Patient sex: M
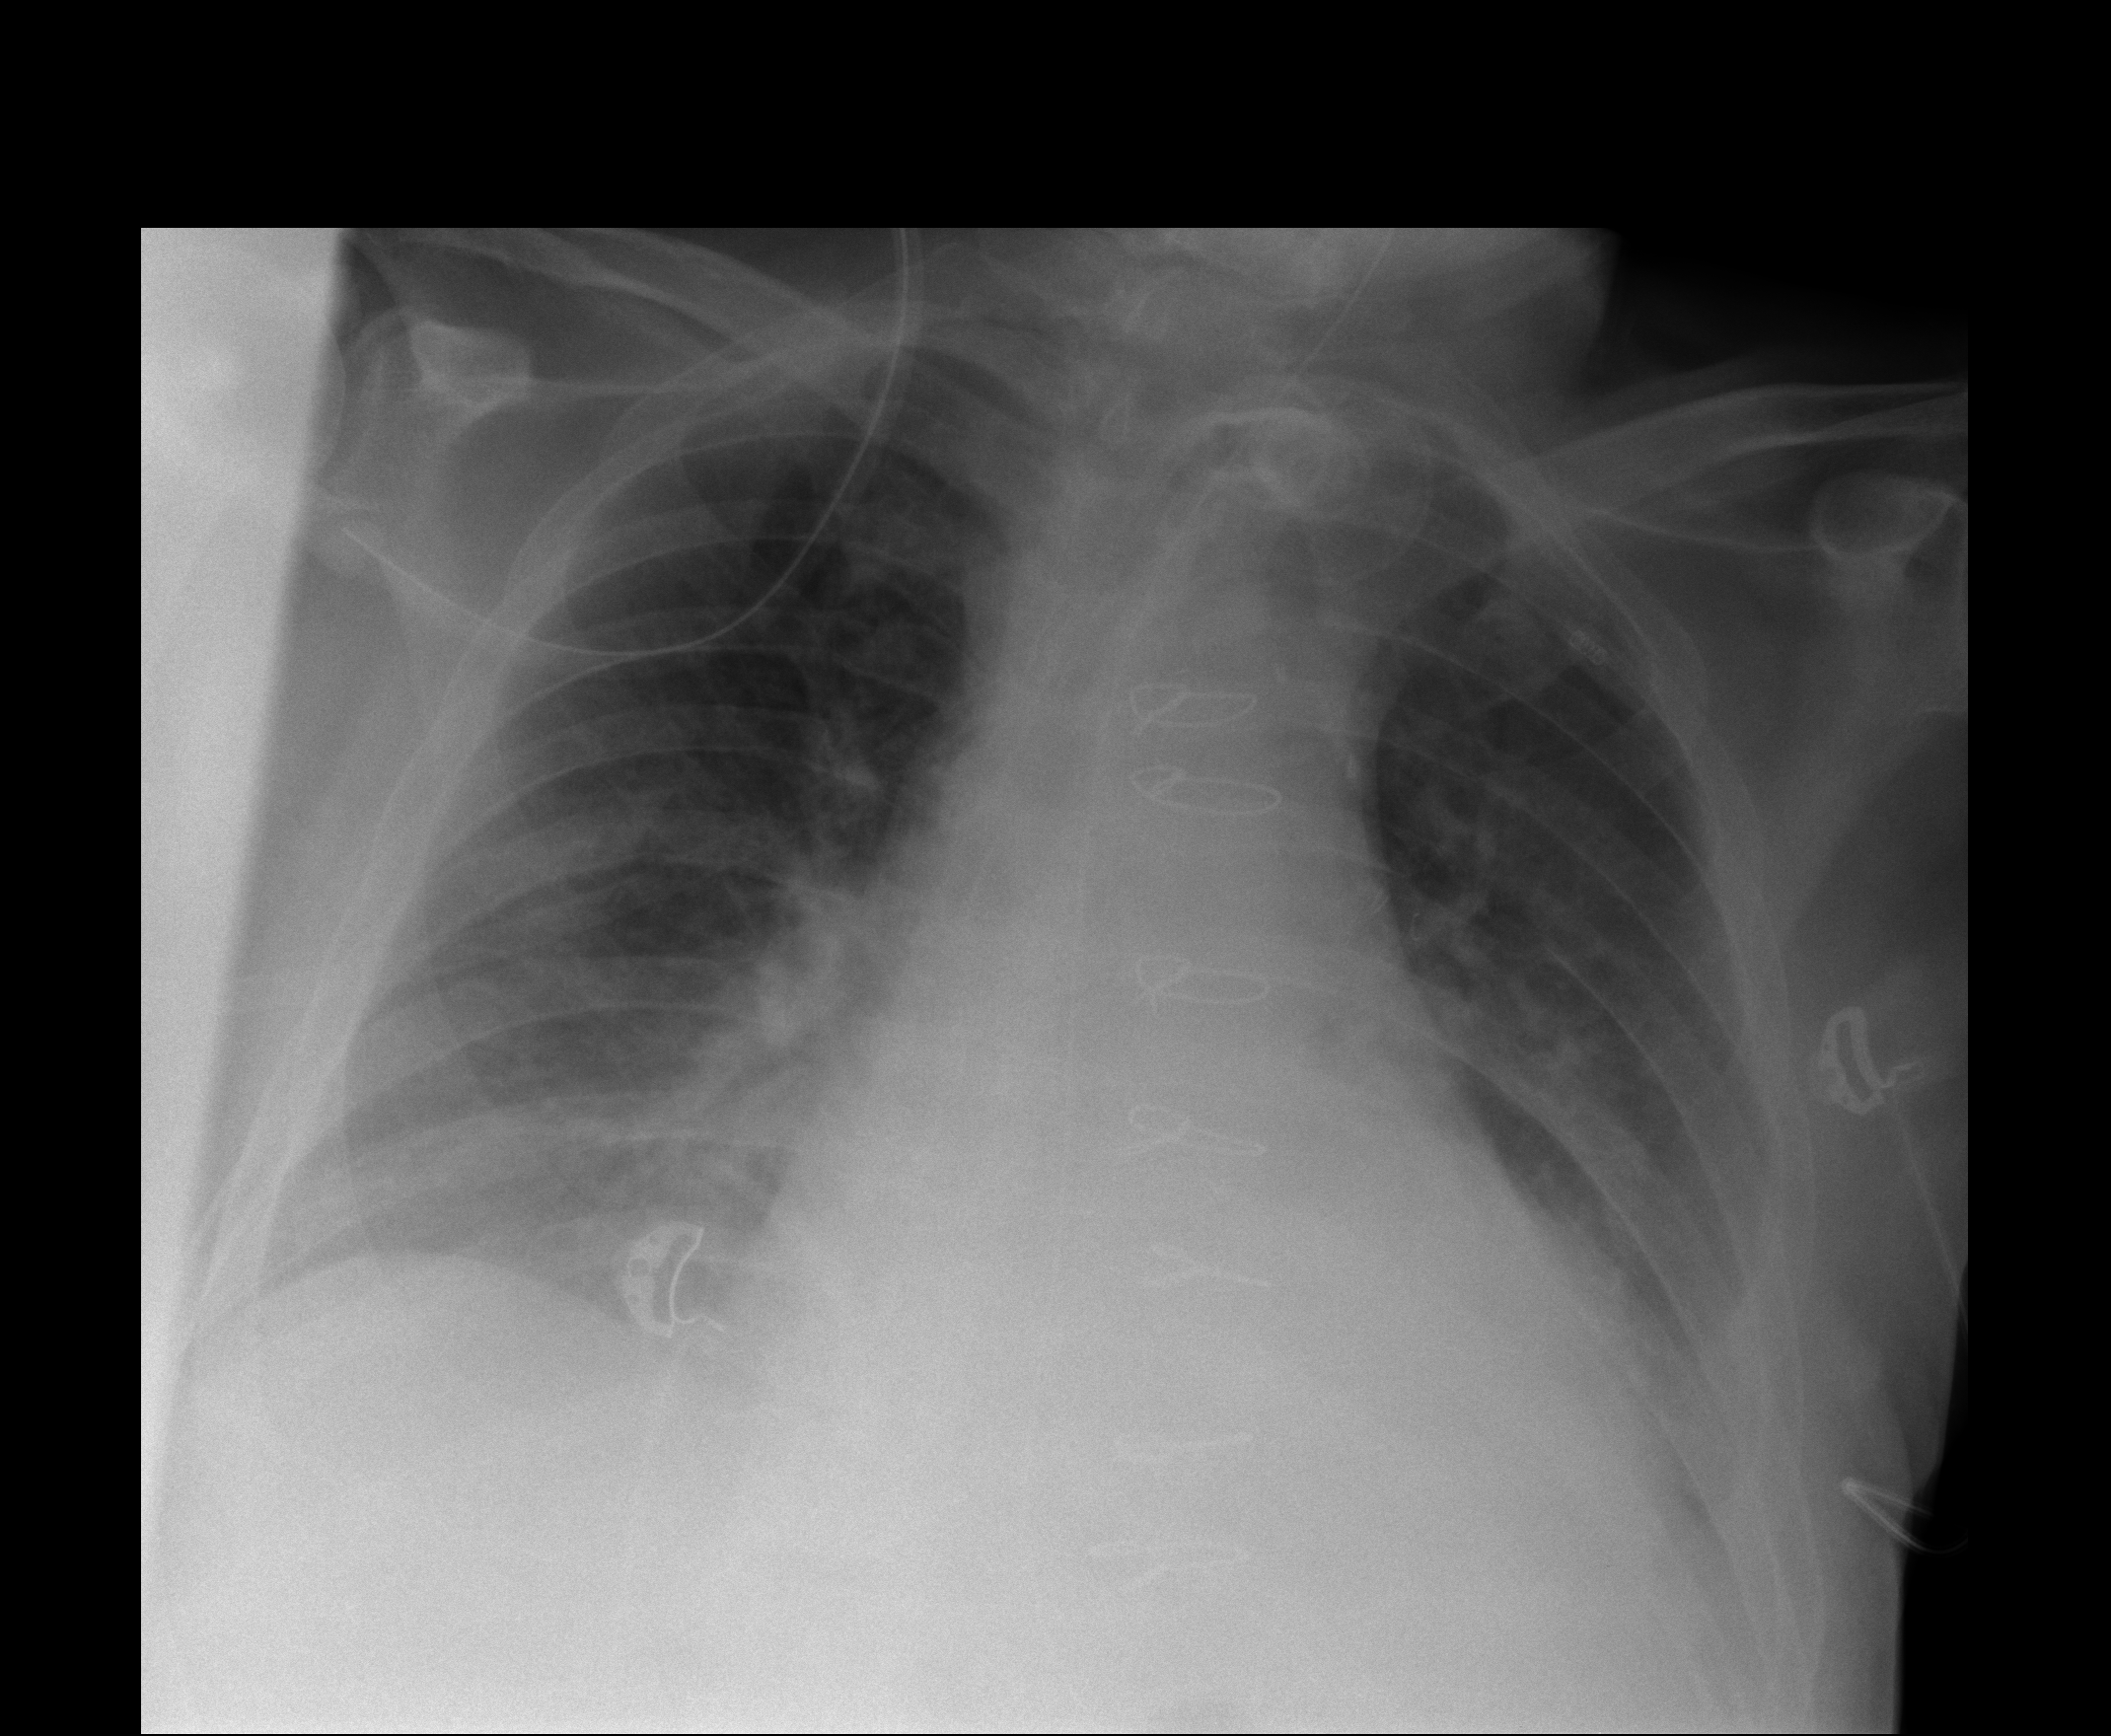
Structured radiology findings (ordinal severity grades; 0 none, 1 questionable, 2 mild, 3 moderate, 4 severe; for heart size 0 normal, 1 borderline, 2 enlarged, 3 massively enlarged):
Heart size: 2
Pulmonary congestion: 3
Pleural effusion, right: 1
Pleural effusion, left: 2
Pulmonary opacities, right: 0
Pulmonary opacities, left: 1
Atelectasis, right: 2
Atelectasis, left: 2